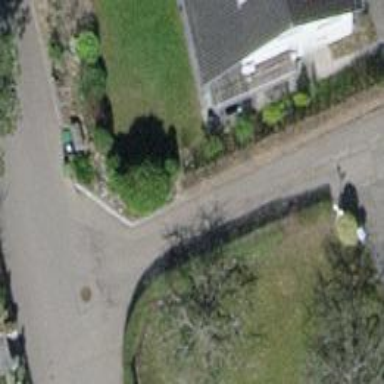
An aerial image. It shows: Hedge barrier.